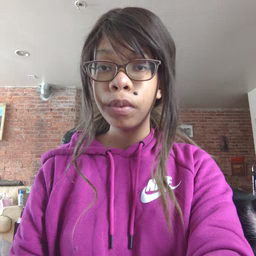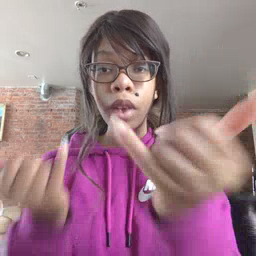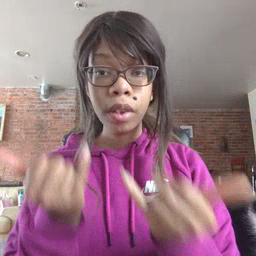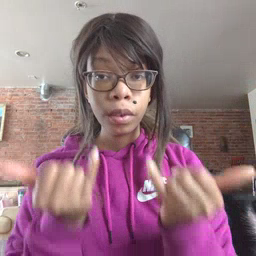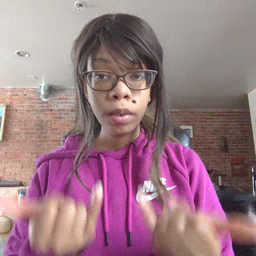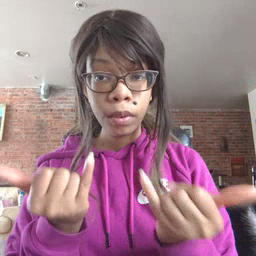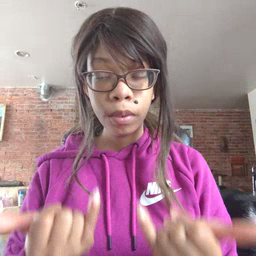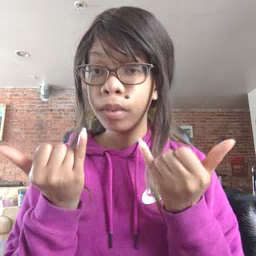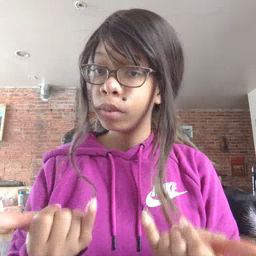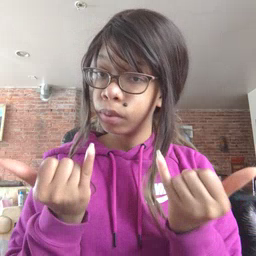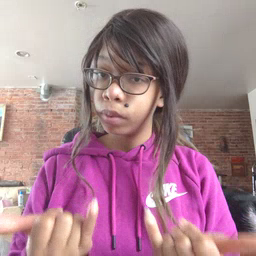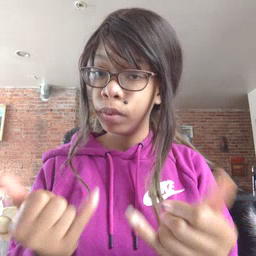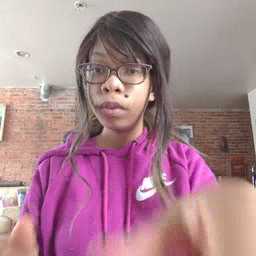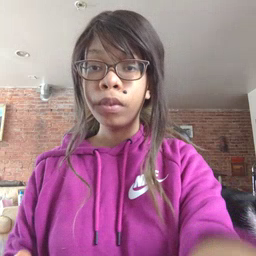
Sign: now